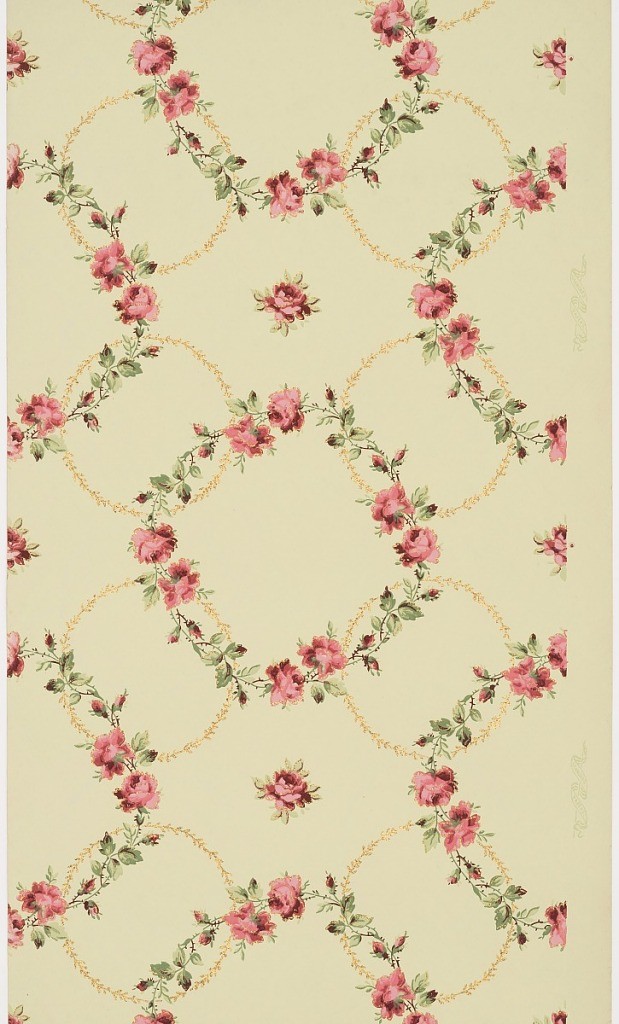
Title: Ceiling paper
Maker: Standard Wall-Paper Company, Standard Wall-Paper Company, Sandy Hill, New York
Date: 1905–1915
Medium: Machine-printed paper, applied mica flakes
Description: Flitter ceiling paper with large floral wreaths linked with smaller foliate wreaths. The red roses are outlined with mica flakes while the foilate wreaths are printed in gold mica flakes. Printed on off-white